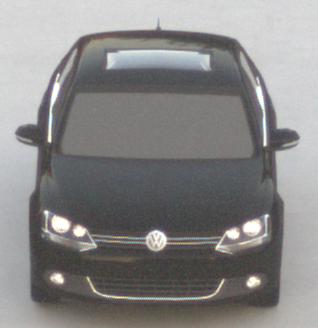
Make: VW
Model: Jetta 1.2 TSI
Detailed model: Jetta (IV)
Model produced from: 2011/01
Model produced until: 2014/08
Doors: 4
Color: black
Road condition: dry road
Daytime: sunrise or sunset
Contrast: low contrast